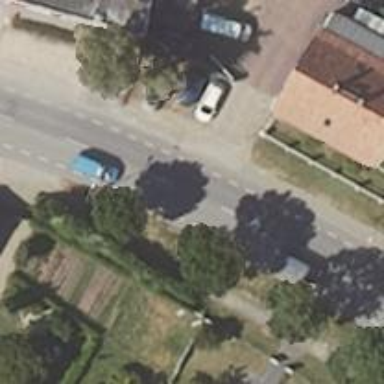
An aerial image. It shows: Driveway.